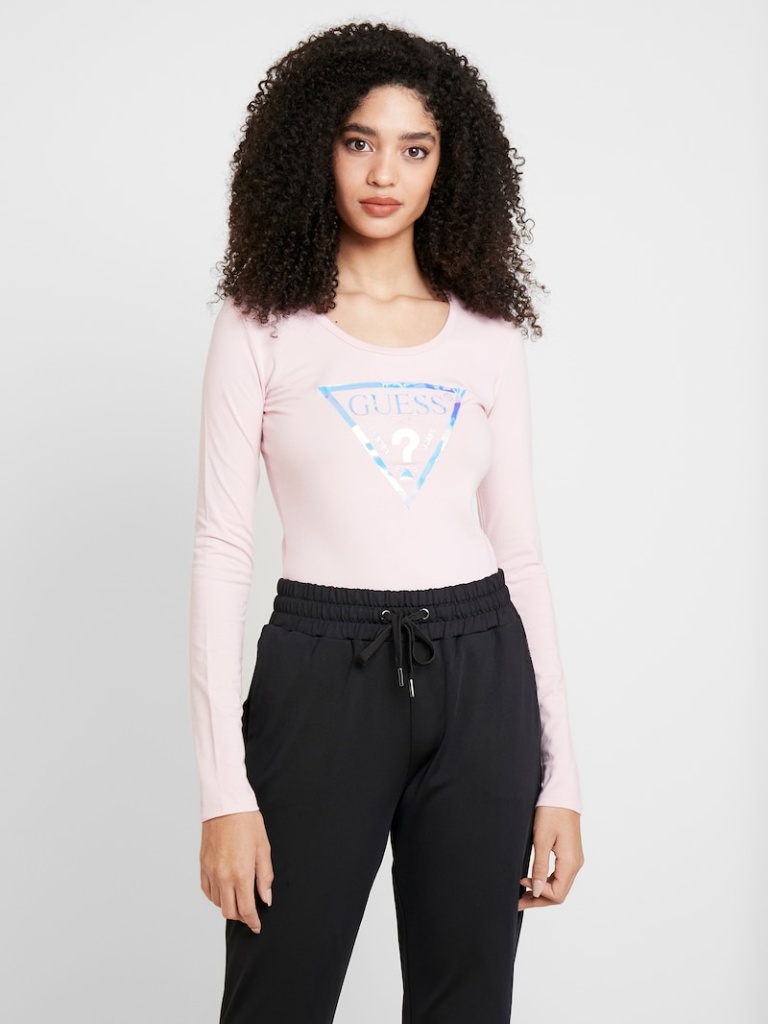
cotton tight a long-sleeved with the sleeves down hip length Fully Tucked in crew t-shirt